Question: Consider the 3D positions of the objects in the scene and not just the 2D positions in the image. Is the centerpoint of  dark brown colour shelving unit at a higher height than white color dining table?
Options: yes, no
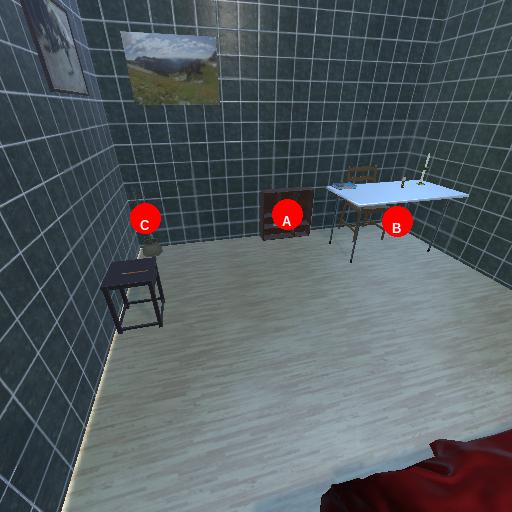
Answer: yes